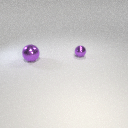
large purple metal sphere in front of small purple metal sphere